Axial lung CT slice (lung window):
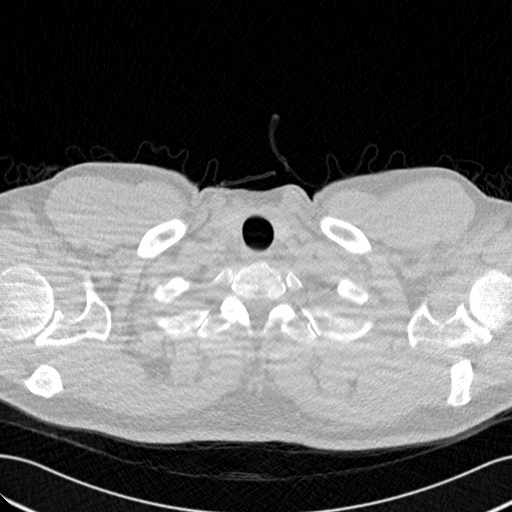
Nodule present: no